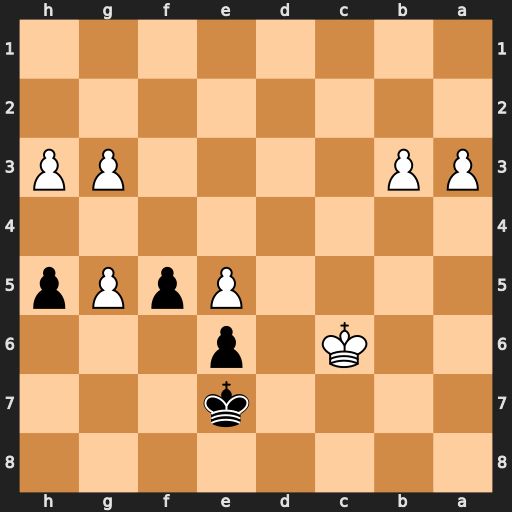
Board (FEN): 8/4k3/2K1p3/4PpPp/8/PP4PP/8/8
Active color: b
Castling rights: -
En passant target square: -
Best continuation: h4 gxh4 f4 b4 f3